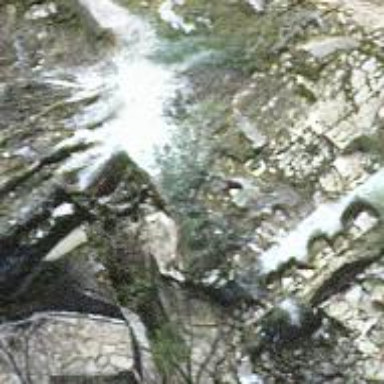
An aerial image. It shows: Beautiful waterfall in nature.